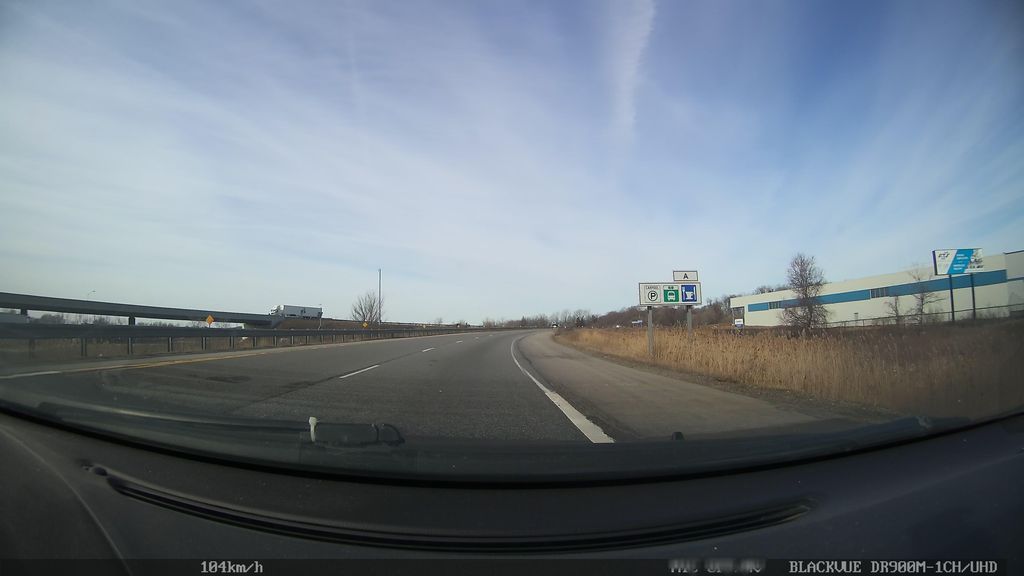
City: kitchener-waterloo